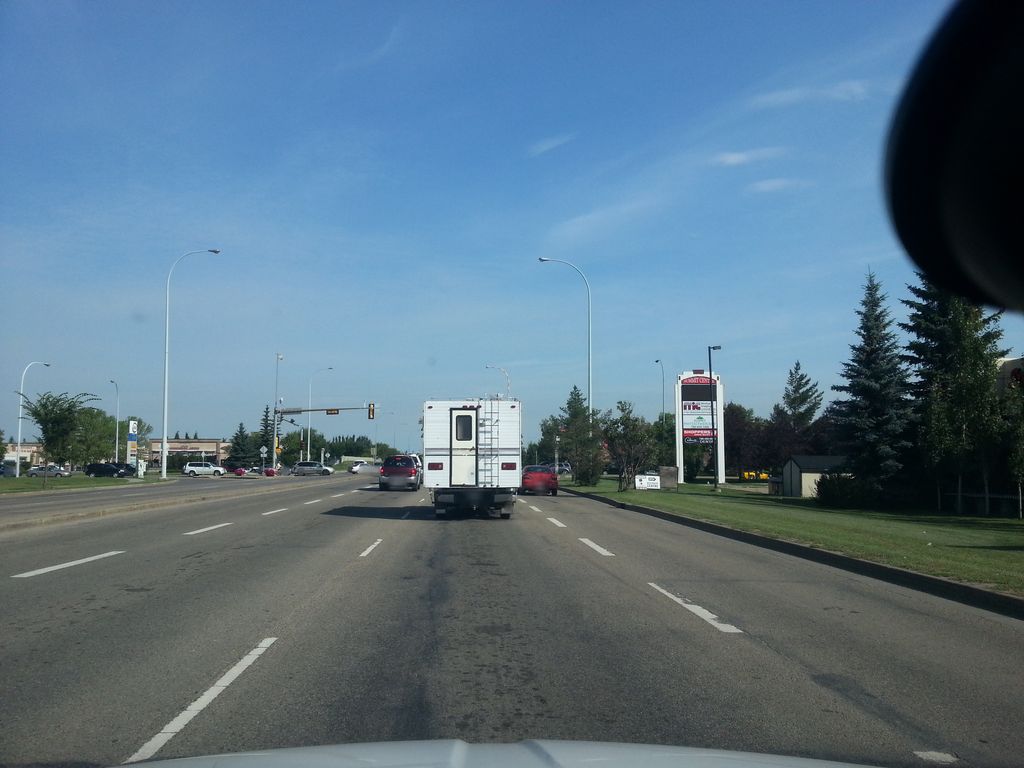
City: edmonton